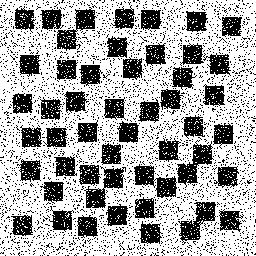
Squares: 52
Triangles: 0
Stars: 0
Total shapes: 52